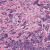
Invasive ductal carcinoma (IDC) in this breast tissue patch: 1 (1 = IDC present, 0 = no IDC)